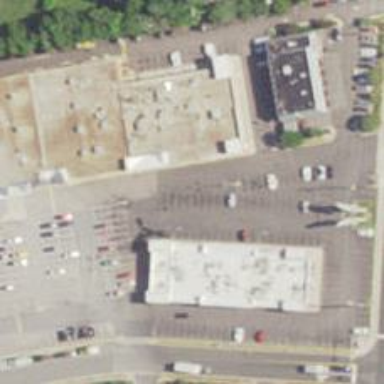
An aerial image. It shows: Convenience shop.